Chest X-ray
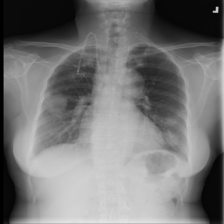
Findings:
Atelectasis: negative
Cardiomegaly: negative
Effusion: positive
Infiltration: negative
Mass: negative
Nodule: negative
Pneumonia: negative
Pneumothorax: negative
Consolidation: negative
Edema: negative
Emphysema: negative
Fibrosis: negative
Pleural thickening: negative
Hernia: negative